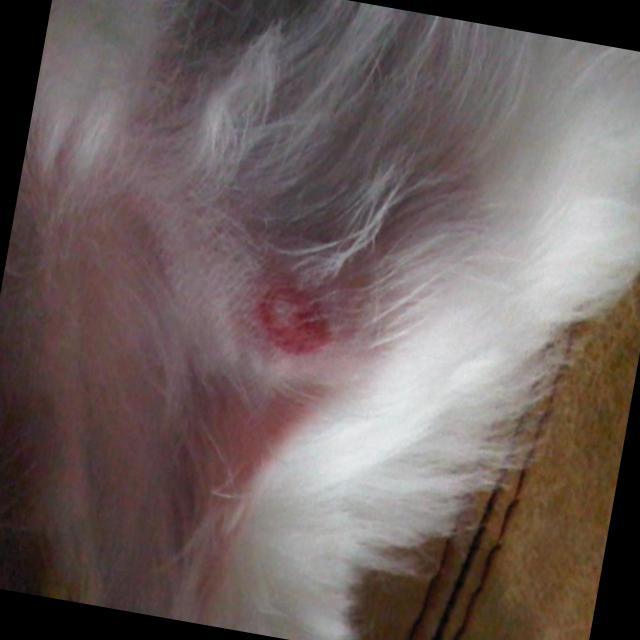
Canine ringworm (Dermatophytosis) — fungal infection caused by Microsporum or Trichophyton. Presents with circular alopecia, scaling, crusting, and broken hairs.